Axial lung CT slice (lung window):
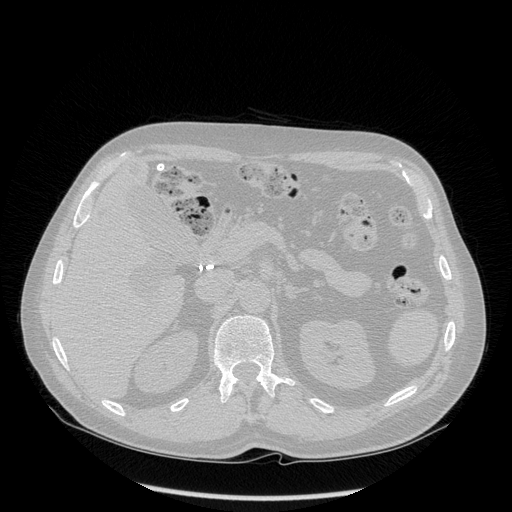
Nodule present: no